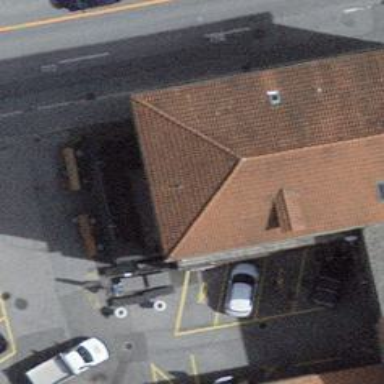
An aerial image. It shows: Bar.